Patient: sex F, age 68
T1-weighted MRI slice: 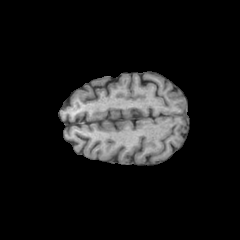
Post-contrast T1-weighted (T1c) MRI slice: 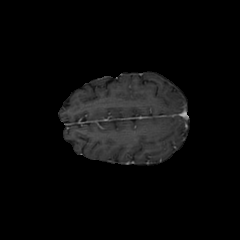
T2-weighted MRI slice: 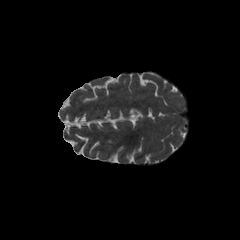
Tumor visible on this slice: no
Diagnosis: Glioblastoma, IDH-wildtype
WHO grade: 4